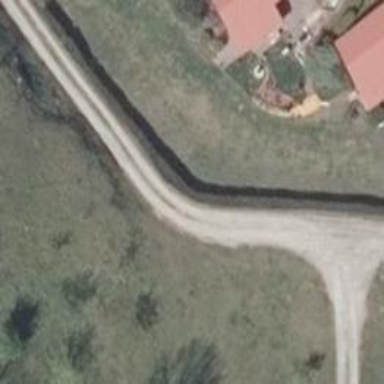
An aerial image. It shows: Paved track with grade 2 quality surface.